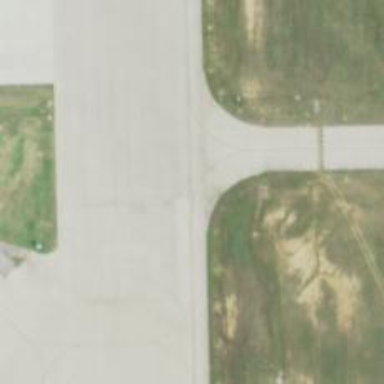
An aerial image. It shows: Image of taxiway at airport.